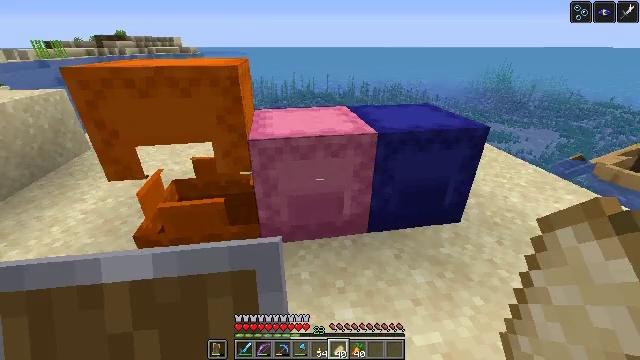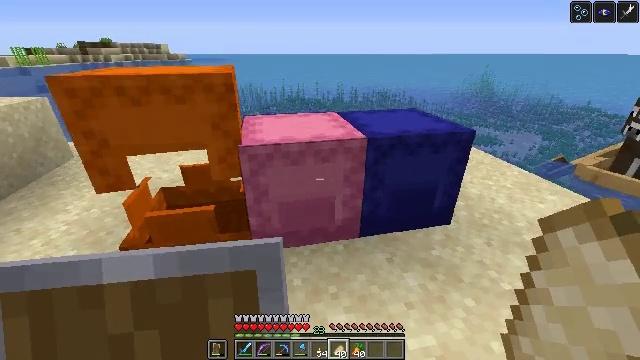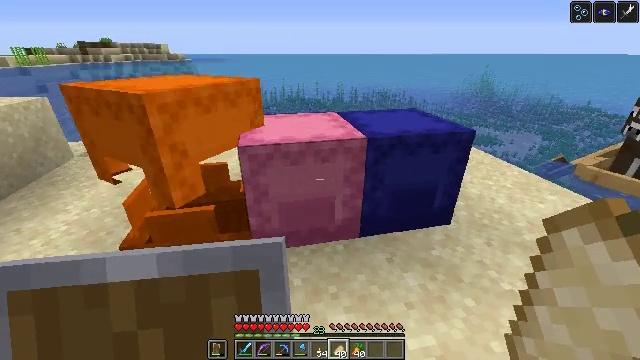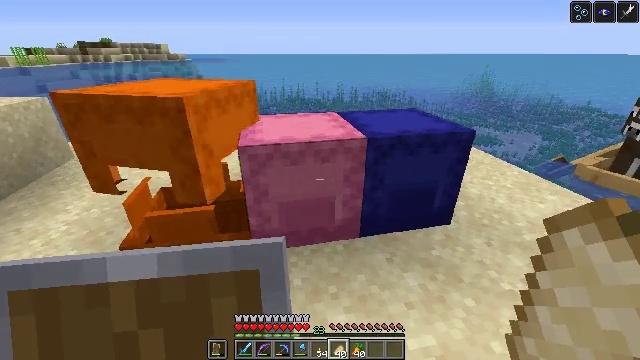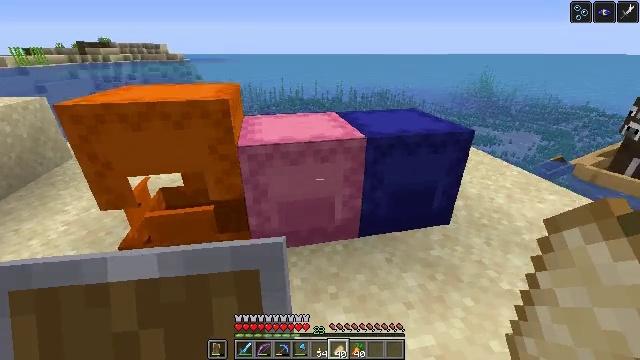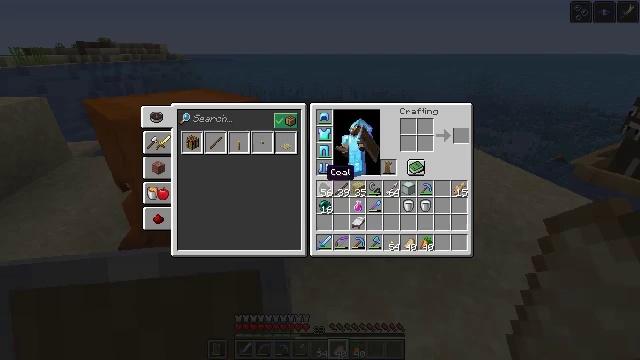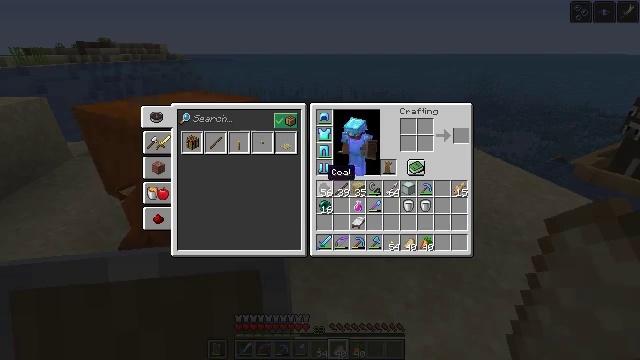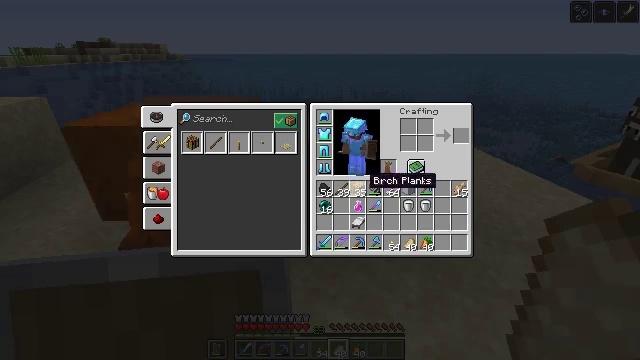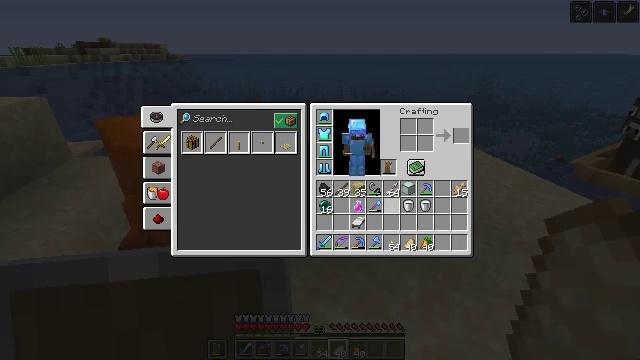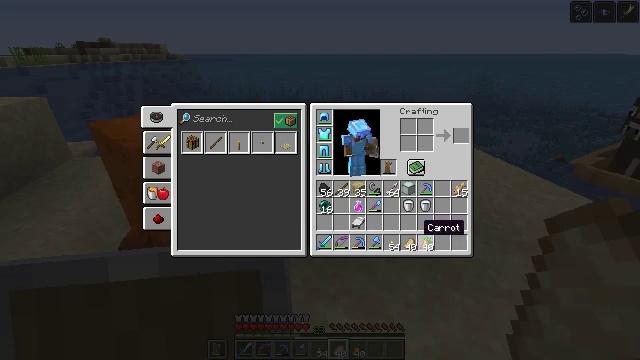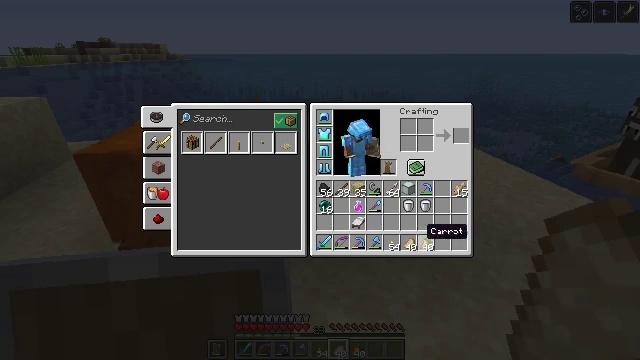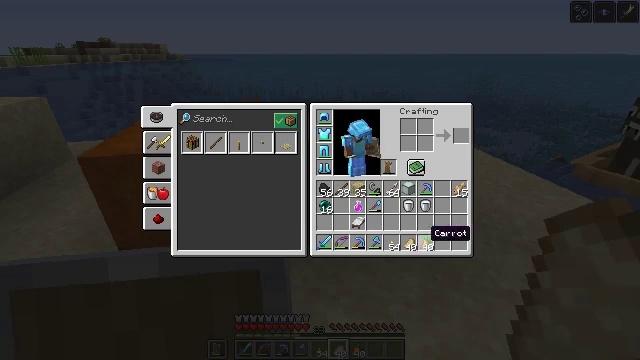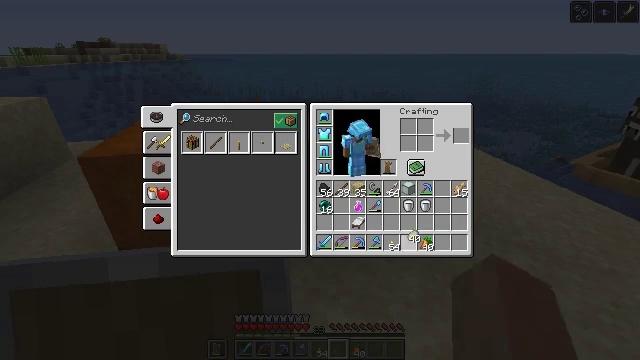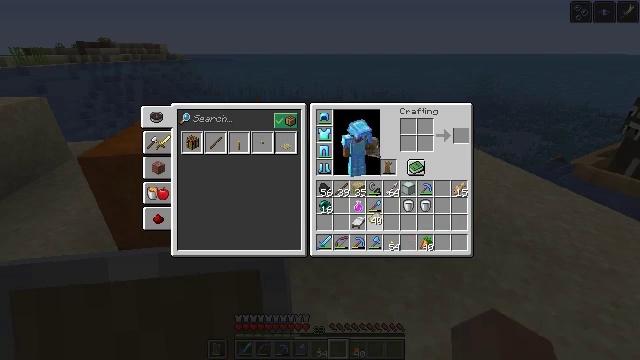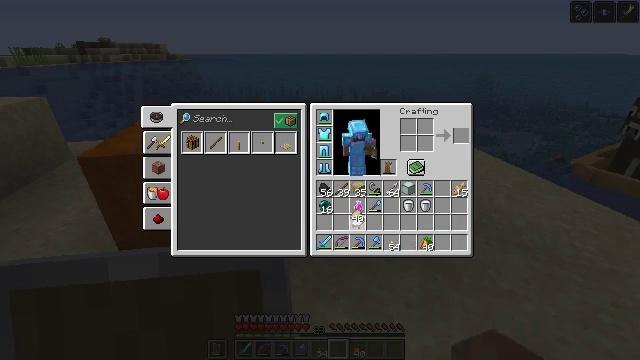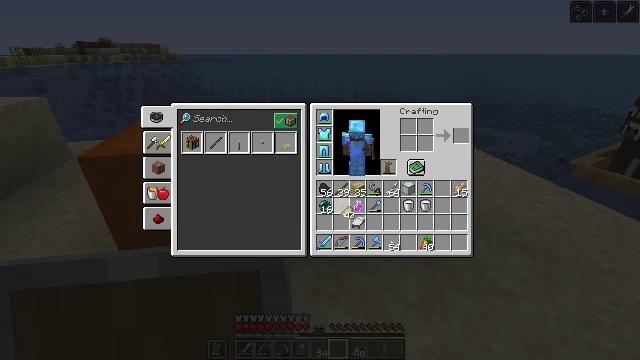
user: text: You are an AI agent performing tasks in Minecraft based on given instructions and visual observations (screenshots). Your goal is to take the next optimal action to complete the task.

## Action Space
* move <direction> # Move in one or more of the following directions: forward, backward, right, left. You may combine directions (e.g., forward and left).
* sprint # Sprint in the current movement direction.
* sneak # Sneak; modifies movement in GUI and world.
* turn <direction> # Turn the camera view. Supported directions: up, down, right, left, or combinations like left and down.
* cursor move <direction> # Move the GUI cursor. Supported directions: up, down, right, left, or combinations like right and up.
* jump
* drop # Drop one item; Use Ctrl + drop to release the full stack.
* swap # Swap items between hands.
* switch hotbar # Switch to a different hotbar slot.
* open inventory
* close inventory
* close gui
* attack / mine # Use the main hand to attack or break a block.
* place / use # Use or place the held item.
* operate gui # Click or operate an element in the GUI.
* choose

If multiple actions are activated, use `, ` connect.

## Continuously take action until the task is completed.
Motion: motion action
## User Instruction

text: Destroy the orange shulker box to move it.
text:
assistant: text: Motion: turn right and up
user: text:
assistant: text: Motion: no_op
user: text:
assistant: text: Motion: no_op
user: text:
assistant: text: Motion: no_op
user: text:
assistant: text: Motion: open inventory
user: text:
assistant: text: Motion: open inventory
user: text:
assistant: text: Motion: cursor move right and down
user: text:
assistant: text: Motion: cursor move right and down
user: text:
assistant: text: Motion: cursor move right and down
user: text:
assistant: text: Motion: no_op
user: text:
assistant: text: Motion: no_op
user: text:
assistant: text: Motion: cursor move left, operate gui
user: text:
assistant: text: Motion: cursor move left and up
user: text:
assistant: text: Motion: cursor move left
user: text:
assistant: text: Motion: cursor move left
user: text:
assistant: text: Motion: no_op
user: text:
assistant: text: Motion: operate gui
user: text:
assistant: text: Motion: operate gui
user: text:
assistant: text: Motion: no_op
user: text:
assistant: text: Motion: no_op
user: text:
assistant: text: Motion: no_op
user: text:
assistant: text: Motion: cursor move right and down
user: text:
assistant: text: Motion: cursor move right and down
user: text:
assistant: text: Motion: cursor move right
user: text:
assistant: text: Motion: no_op
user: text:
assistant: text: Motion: operate gui
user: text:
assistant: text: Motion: operate gui
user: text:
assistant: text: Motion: no_op
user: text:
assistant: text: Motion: no_op
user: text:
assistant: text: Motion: no_op